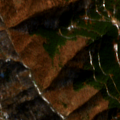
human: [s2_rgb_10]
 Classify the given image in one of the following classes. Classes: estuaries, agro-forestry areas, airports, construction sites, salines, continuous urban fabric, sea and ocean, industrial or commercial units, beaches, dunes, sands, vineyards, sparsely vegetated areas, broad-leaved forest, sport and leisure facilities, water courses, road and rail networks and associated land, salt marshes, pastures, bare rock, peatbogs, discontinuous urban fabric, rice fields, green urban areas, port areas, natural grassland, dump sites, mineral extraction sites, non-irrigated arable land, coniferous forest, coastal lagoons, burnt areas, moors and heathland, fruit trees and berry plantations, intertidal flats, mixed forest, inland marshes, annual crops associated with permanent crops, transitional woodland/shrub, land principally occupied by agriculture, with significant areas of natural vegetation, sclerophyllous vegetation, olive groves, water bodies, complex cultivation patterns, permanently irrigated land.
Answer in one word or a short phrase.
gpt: broad-leaved forest, coniferous forest, transitional woodland/shrub